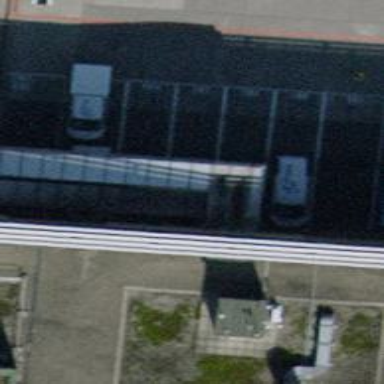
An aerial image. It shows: Airport gate.